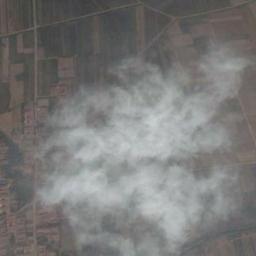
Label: cloud